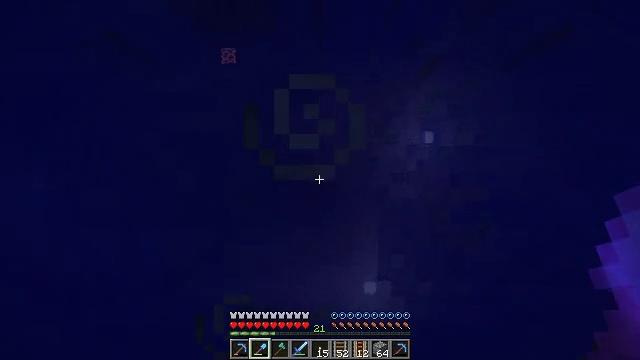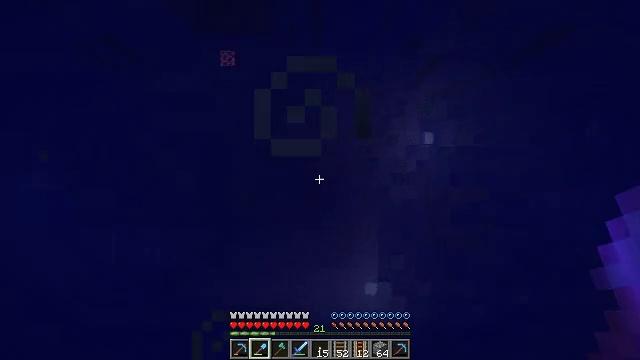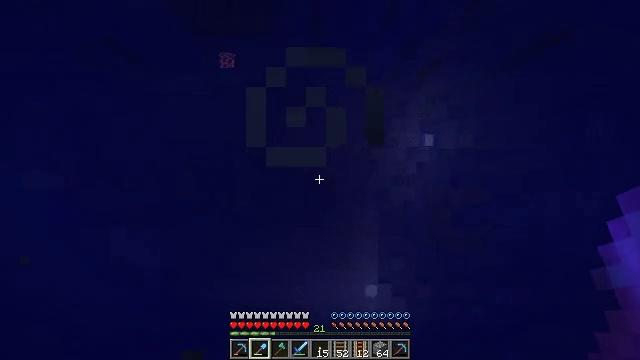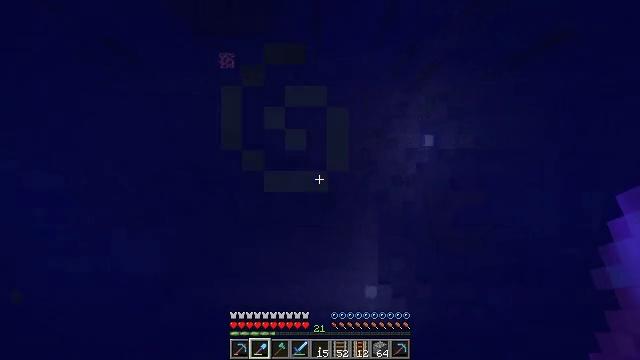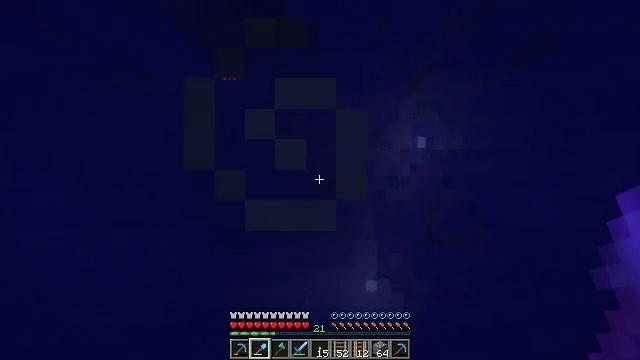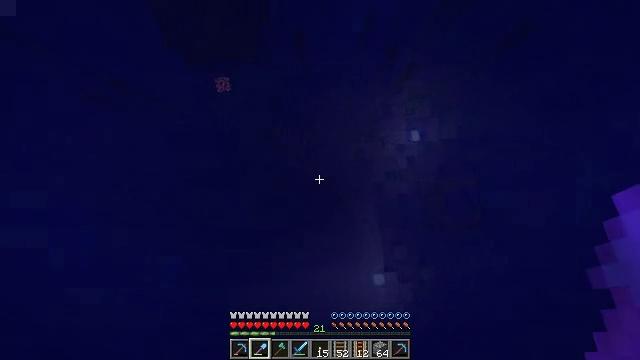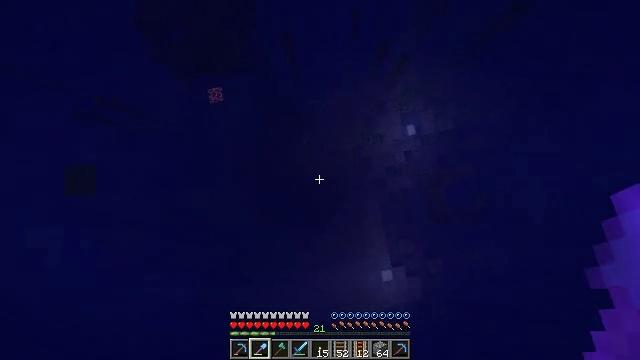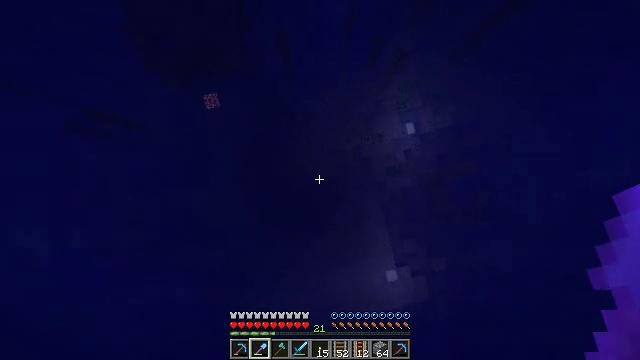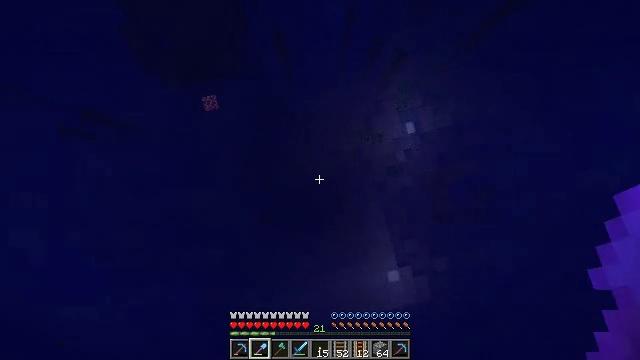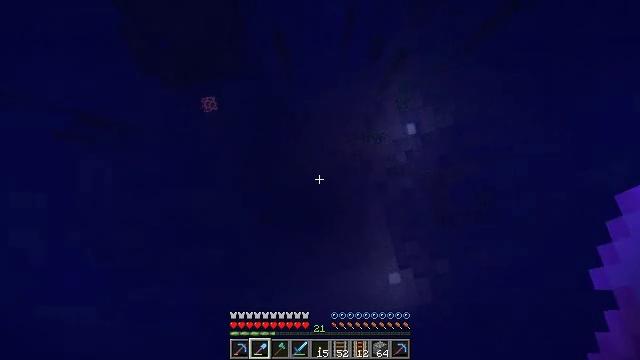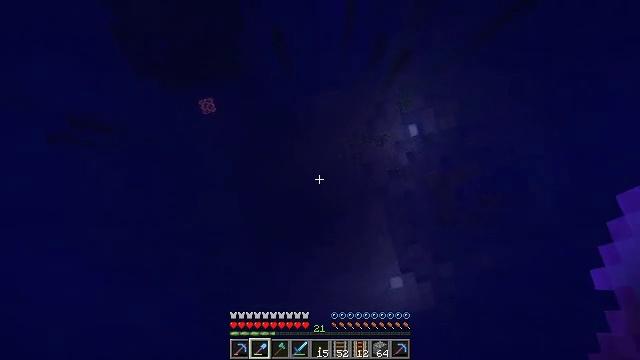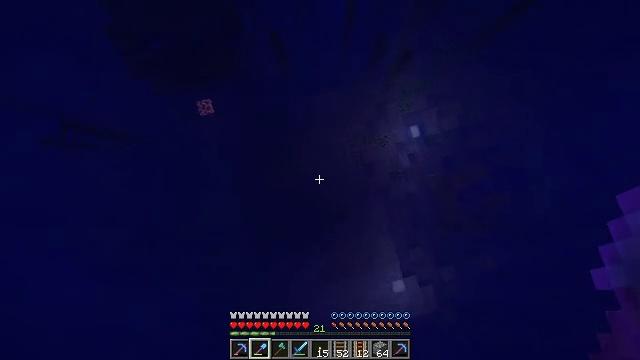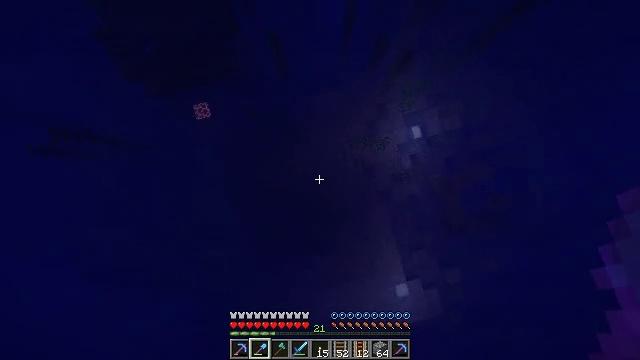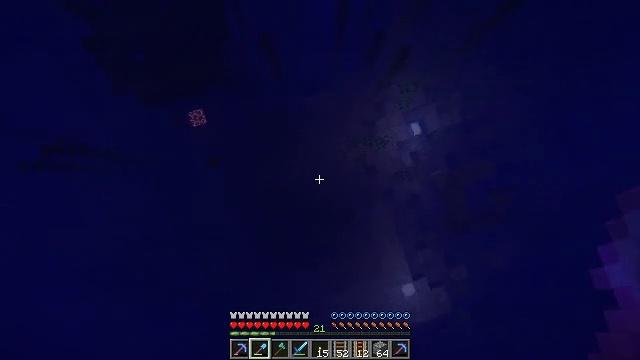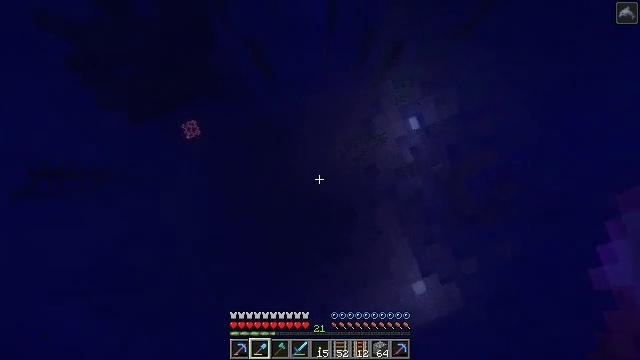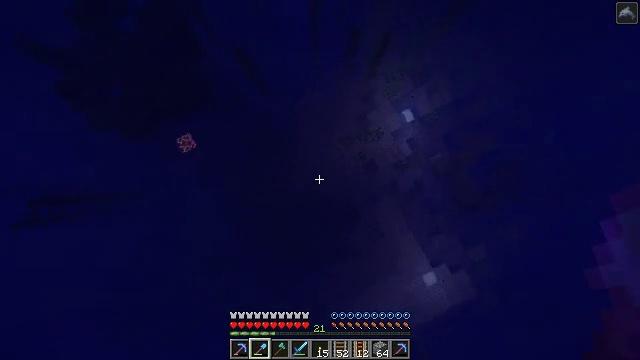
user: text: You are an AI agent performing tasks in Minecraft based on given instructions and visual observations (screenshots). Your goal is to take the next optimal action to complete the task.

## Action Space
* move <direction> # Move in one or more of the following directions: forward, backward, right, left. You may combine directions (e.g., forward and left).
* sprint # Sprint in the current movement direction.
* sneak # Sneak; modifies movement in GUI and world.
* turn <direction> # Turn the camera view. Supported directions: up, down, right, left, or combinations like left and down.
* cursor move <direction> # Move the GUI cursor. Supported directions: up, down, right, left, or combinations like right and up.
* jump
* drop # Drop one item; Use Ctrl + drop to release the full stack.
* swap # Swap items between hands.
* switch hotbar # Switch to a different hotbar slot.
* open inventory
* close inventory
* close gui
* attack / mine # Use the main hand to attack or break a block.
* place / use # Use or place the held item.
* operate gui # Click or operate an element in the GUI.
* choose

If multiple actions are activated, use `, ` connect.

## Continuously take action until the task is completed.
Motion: motion action
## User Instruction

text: Harvest the sea lantern from its structure.
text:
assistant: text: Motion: move forward
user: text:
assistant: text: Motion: move forward
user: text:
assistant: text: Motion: move forward, sprint
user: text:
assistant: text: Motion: move forward, sprint, turn right
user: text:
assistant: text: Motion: move forward, sprint, turn right
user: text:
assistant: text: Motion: move forward, sprint, turn right
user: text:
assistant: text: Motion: move forward, sprint, turn right
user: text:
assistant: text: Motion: move forward, sprint
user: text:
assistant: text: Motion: move forward, sprint
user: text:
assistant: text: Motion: move forward, sprint
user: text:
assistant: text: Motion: move forward, sprint
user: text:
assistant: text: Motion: move forward, sprint
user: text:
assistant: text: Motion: move forward, sprint, turn right
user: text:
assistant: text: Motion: move forward, sprint, turn right
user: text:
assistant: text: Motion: move forward, sprint, turn right
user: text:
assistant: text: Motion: move forward, sprint, turn right
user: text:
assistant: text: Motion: move forward, sprint, turn right
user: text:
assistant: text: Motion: move forward and move right, sprint, turn right
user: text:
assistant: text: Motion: move forward and move right, sprint, turn right
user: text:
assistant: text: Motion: move forward and move right, sprint, turn right
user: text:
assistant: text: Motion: move forward and move right, sprint, turn right and up
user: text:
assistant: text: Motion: move forward and move right, sprint, turn right and up
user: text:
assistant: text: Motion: move forward and move right, sprint, turn right and up
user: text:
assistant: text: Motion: move forward and move right, sprint, turn right and up
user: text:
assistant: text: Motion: move forward and move right, sprint, turn right and up
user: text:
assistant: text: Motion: move forward and move right, sprint, turn right
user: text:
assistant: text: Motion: move forward and move right, sprint
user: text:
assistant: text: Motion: move forward and move right, sprint
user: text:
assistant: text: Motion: move forward and move right, sprint
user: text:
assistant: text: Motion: move forward and move right, sprint